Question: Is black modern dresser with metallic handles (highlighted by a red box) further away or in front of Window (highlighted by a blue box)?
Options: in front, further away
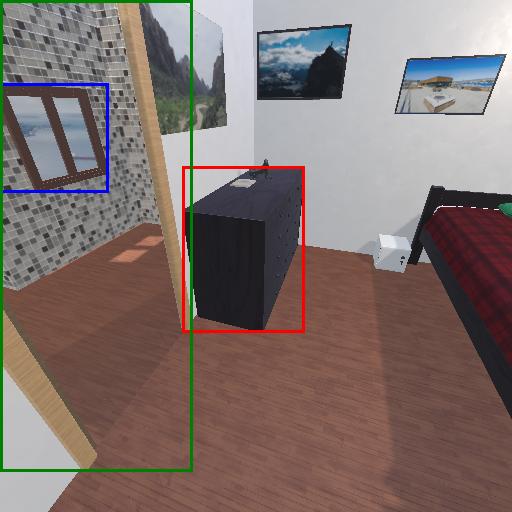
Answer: in front